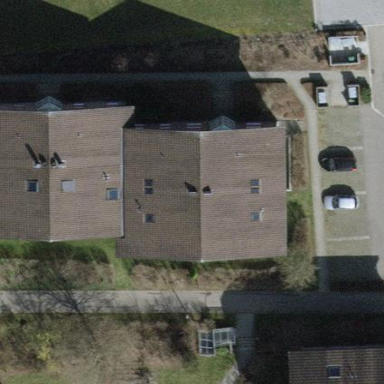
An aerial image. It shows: Apartments building with gabled roof oriented across.